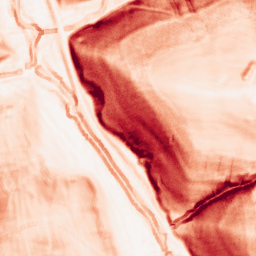
Category: morphological
Decomposition family: morphological_square
Decomposition parameters: operation: gradient
size: 5
Upsampling method: quartic
Upsampling parameters: scale: 8
Upsampling scale: 8